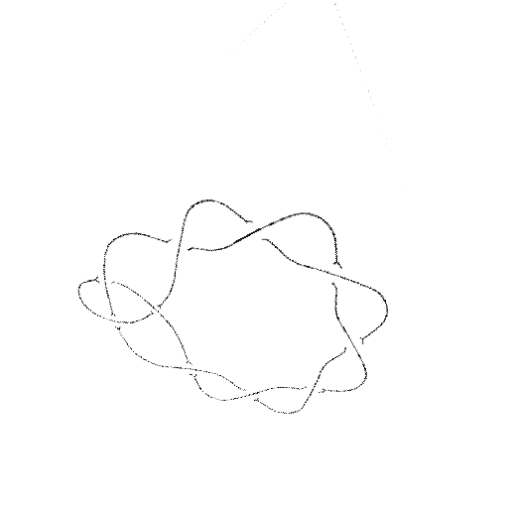
Crossing number: 10